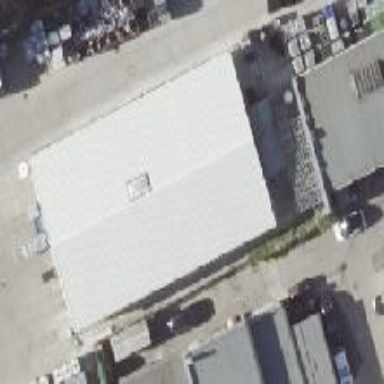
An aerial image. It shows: Commercial building.